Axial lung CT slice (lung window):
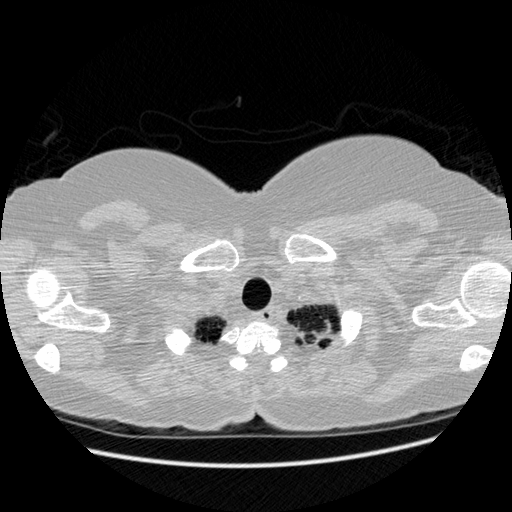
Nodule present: no